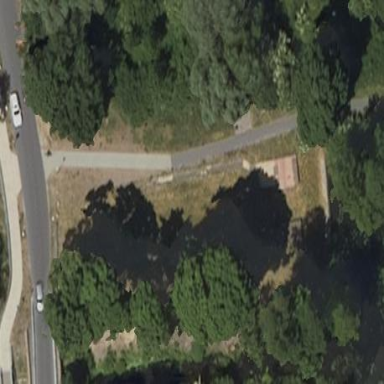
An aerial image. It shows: Ditch barrier.